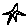
Label: star